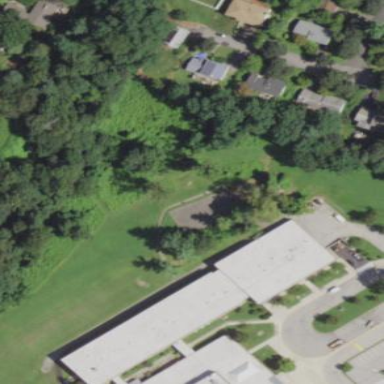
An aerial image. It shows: School building or complex.